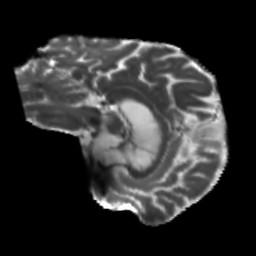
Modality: T2w
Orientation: sagittal
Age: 71
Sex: male
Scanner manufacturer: siemens
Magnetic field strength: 3 T
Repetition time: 5.47 s
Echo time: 0.0854 s